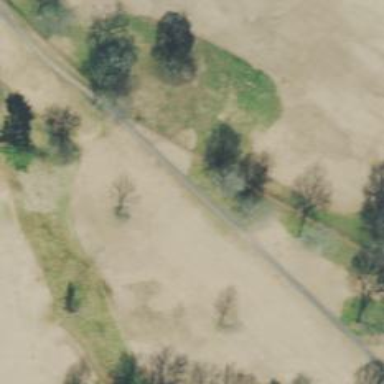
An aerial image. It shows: Path for both road and golf.